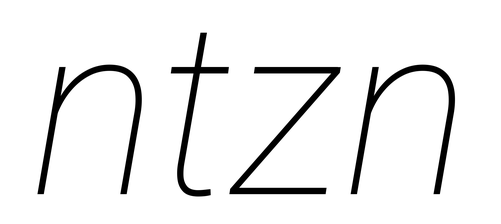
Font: Roboto-Italic_Thin_Italic